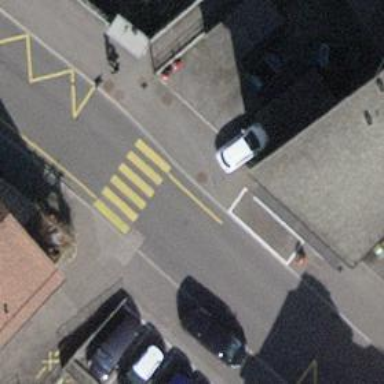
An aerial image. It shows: Uncontrolled road crossing.